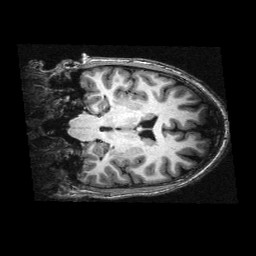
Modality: T1w
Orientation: coronal
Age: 20
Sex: male